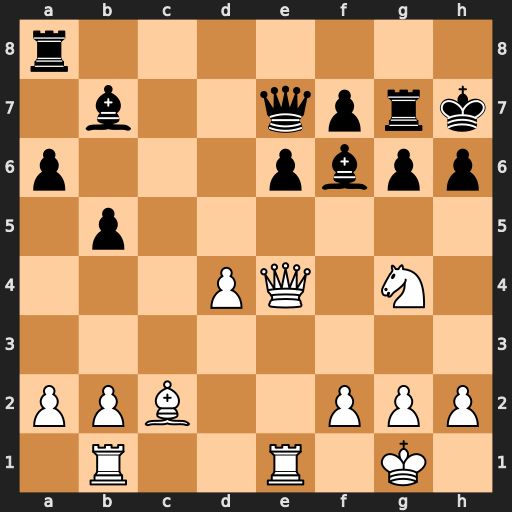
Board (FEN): r7/1b2qprk/p3pbpp/1p6/3PQ1N1/8/PPB2PPP/1R2R1K1
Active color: w
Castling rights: -
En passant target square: -
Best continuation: Nxf6+ Qxf6 Qxb7